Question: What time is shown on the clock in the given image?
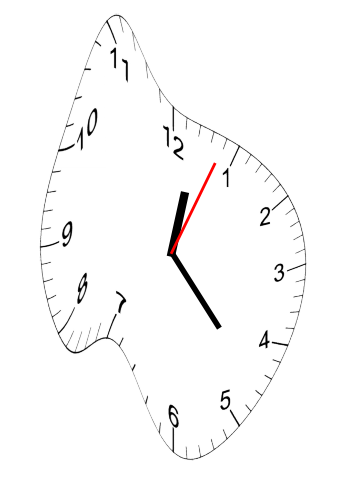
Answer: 12:23:04